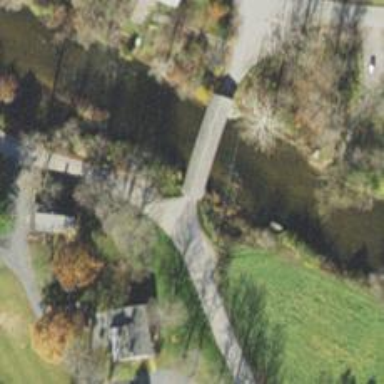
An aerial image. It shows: Residential road with asphalt surface passing through covered bridge.